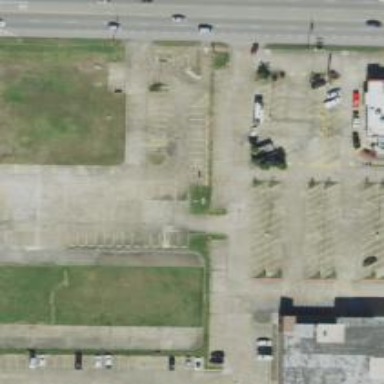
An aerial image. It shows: Parking space.